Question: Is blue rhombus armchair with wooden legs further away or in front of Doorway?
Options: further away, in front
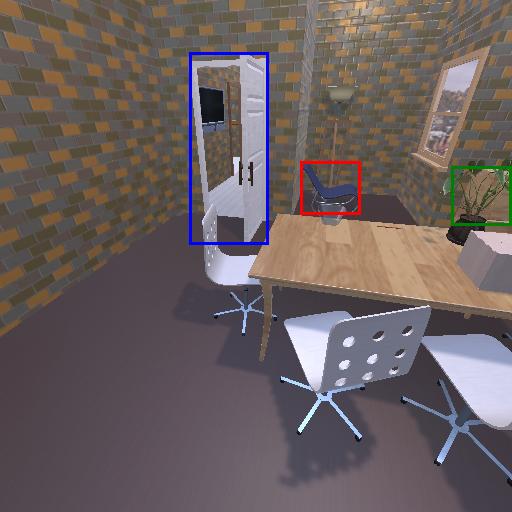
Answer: further away